Interaction volume radius: 5 \u00c5
Interaction volume height: 15 \u00c5
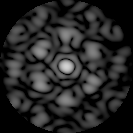
Disorder parameter: 0.5813